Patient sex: M
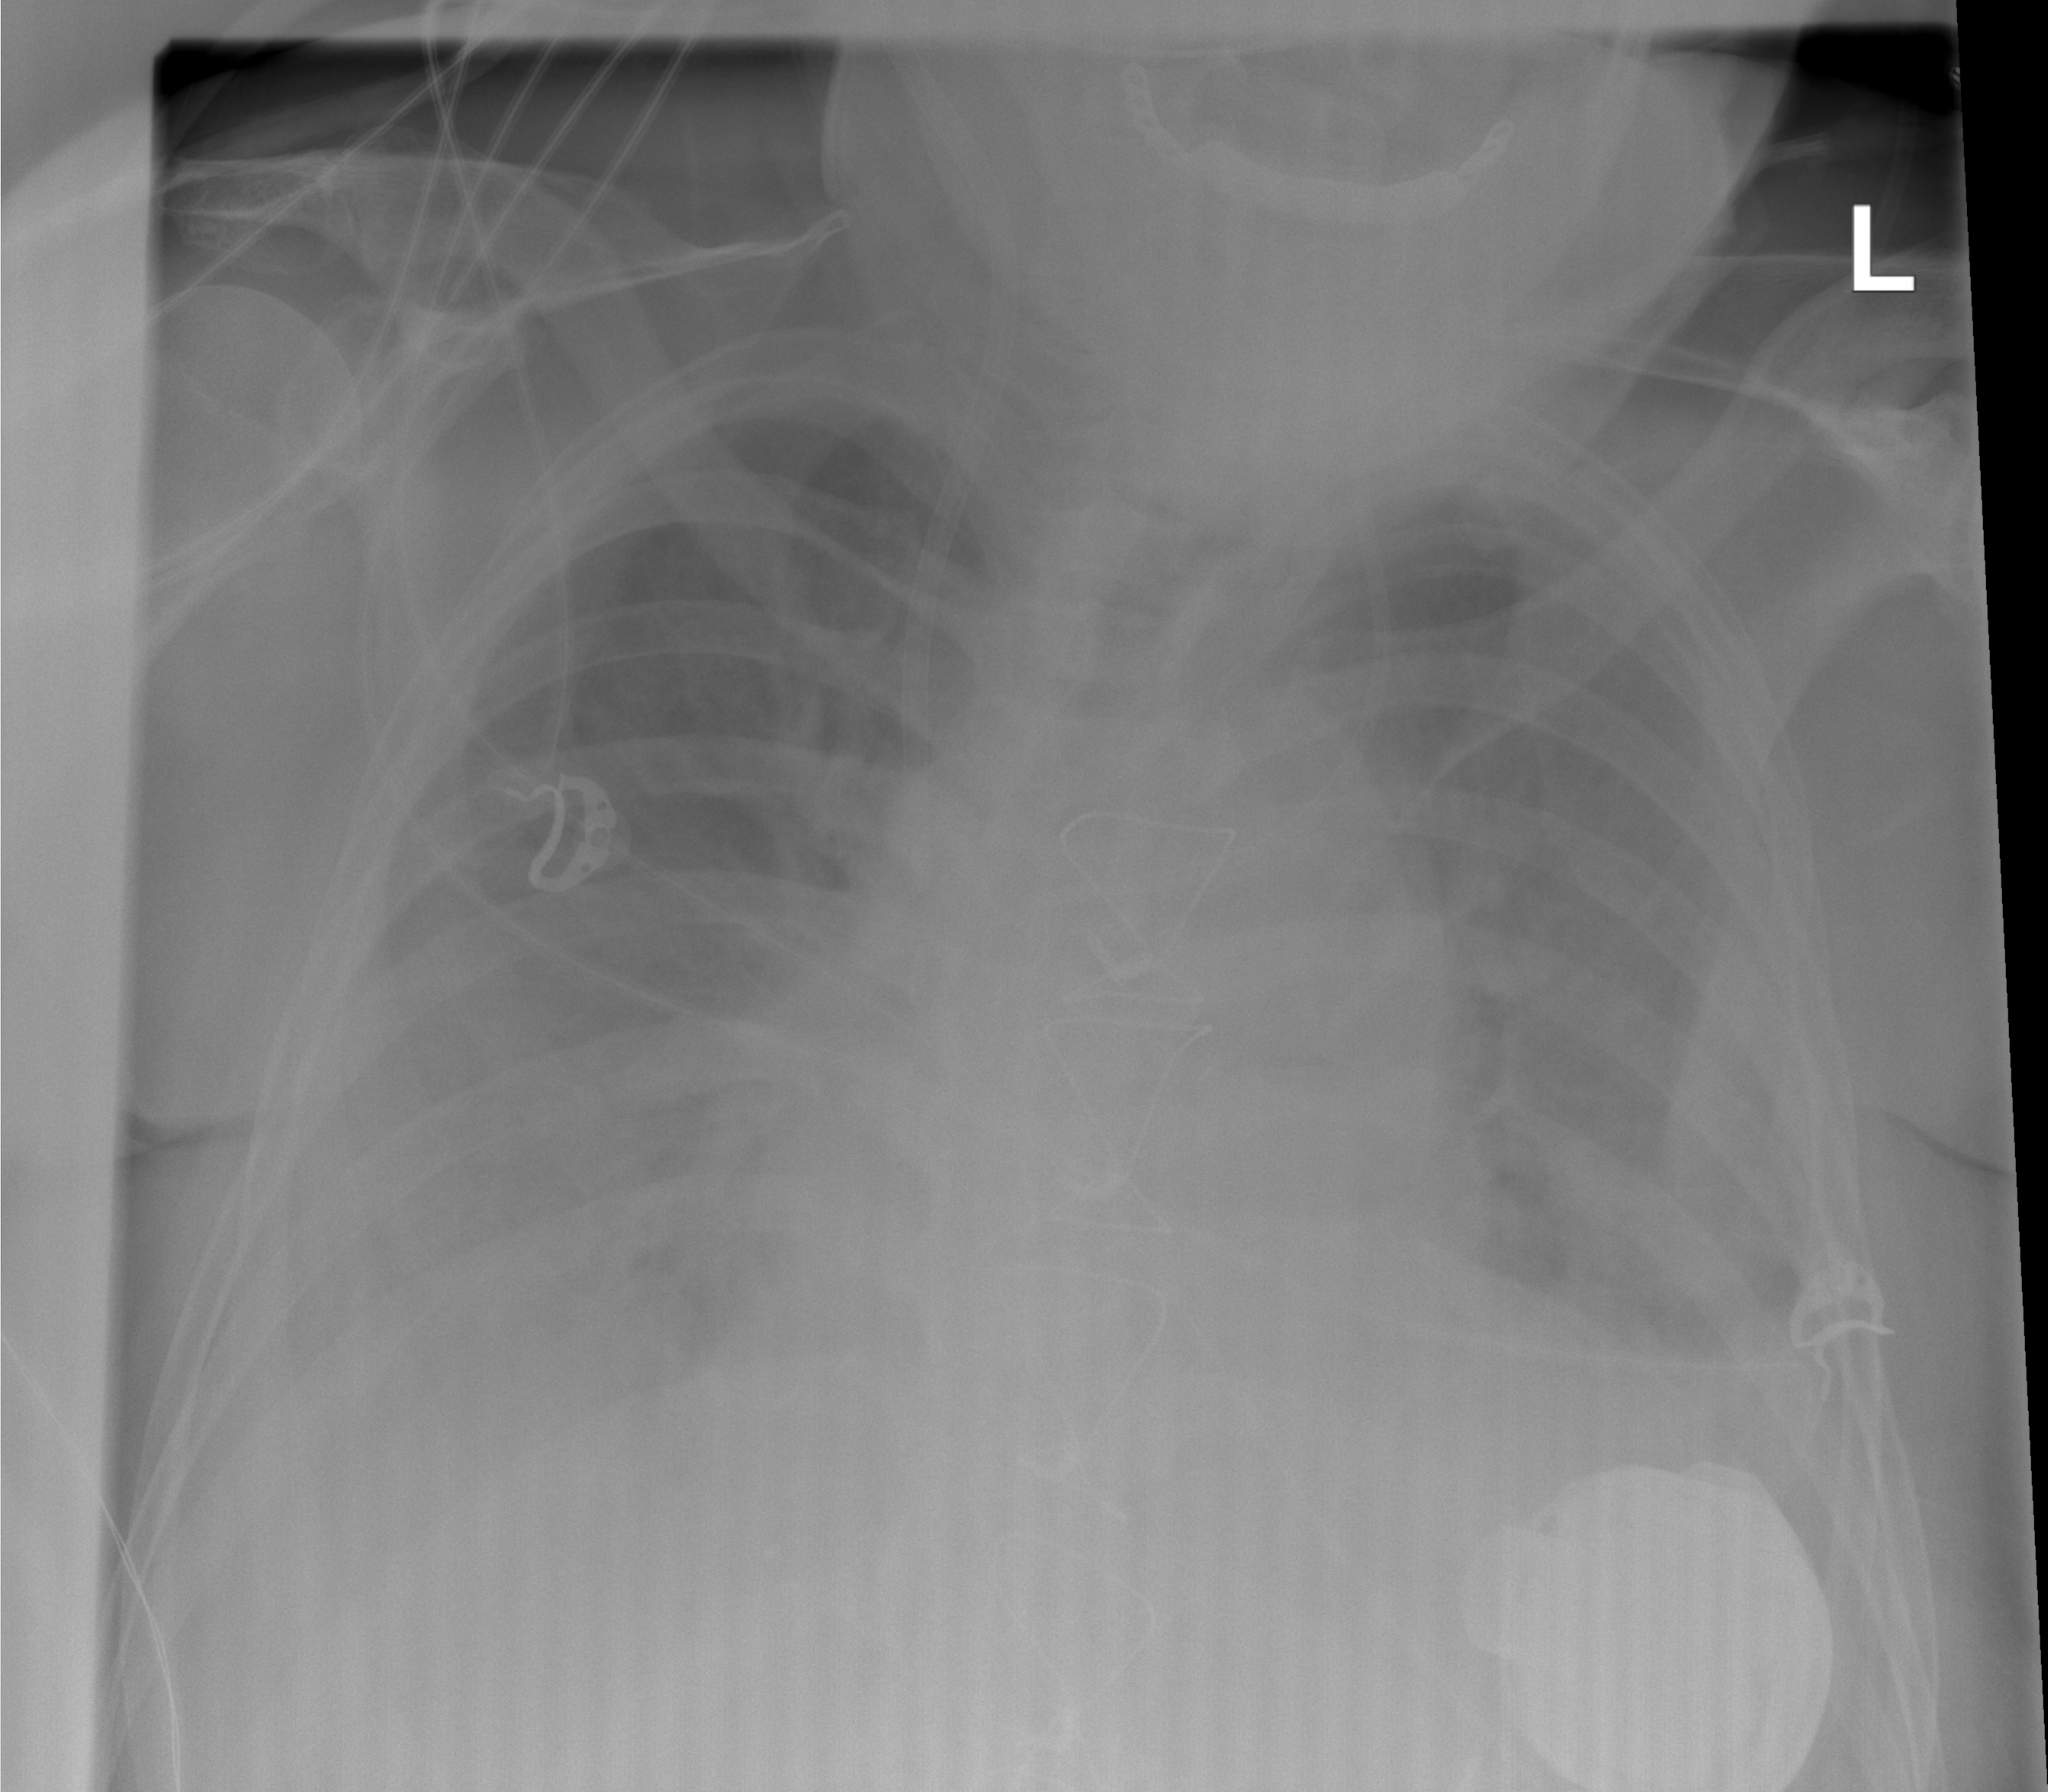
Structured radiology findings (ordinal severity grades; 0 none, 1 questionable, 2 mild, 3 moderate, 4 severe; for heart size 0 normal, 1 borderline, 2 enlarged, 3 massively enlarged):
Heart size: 2
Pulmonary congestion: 3
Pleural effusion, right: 3
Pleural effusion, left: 3
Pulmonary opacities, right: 0
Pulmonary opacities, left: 0
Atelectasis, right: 2
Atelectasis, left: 2